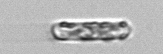
Label: Dactyliosolen_fragilissimus